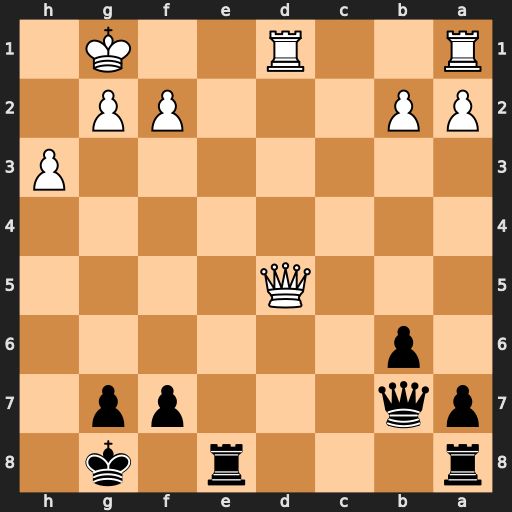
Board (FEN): r3r1k1/pq3pp1/1p6/3Q4/8/7P/PP3PP1/R2R2K1
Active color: b
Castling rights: -
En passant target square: -
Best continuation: Re1+ Rxe1 Qxd5